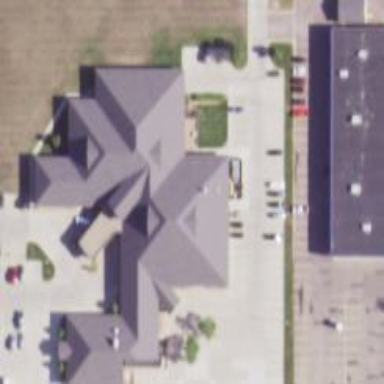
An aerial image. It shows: Commercial building.